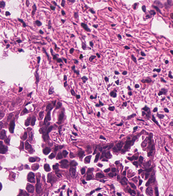
Tumor epithelial tissue: yes
Tumor-associated stroma tissue: yes
Normal tissue: no